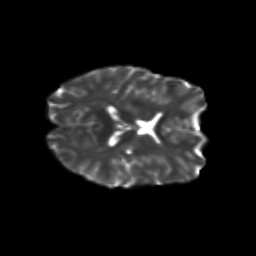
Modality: T2w
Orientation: axial
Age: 21
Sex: male
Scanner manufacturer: siemens
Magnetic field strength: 3 T
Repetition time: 3.5 s
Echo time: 0.113 s